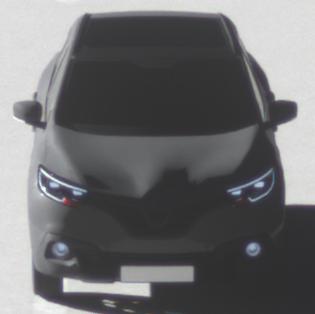
Make: Renault
Model: Kadjar ENERGY TCe 130
Detailed model: Kadjar
Model produced from: 2015/05
Model produced until: 2018/08
Doors: 5
Color: gray
Road condition: dry road
Daytime: sunrise or sunset
Contrast: high contrast